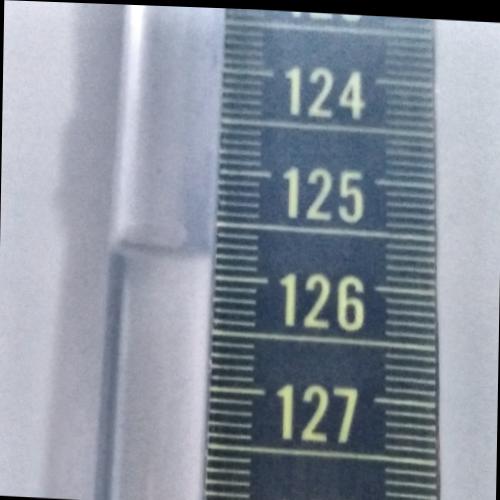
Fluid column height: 125.8 cm